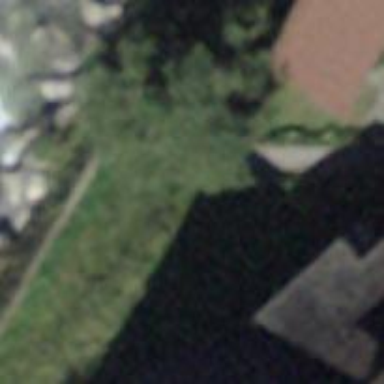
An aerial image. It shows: Concrete steps.